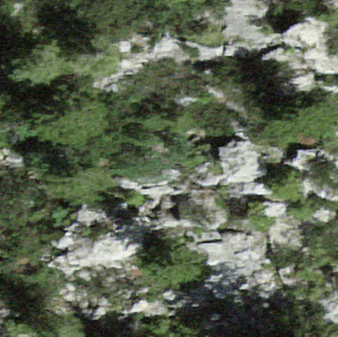
Label: bouldering_area